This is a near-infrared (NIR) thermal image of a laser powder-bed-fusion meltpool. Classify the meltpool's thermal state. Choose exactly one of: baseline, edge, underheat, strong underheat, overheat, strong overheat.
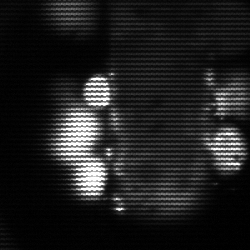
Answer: strong underheat